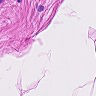
Metastatic tissue present: no